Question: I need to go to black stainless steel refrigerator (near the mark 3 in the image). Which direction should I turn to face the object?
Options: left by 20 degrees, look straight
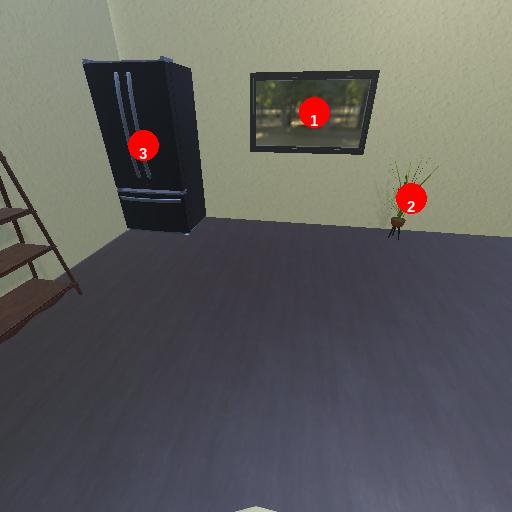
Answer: left by 20 degrees